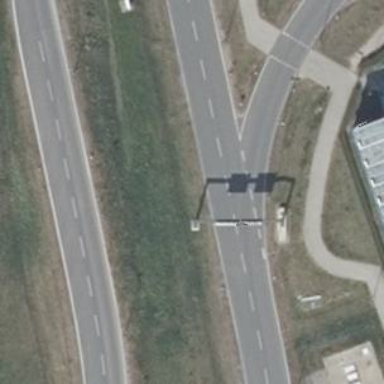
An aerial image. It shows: Tertiary road with asphalt surface. There is separate sidewalk along the road.